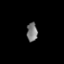
Tissue: lung
Cell type: Others
Senescence score: 0.1943
Nuclear area (px): 202
Mean DAPI intensity: 120.069